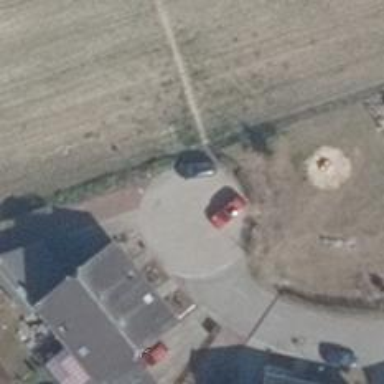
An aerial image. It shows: Turning circle on the road.